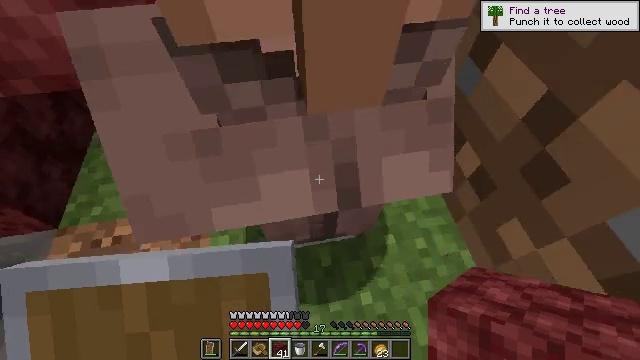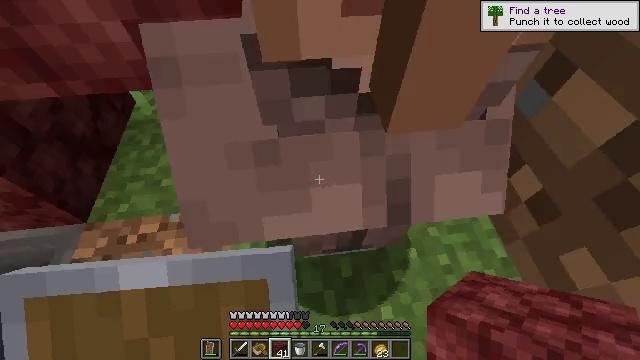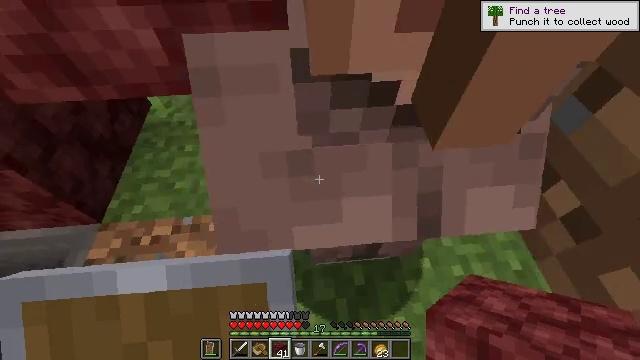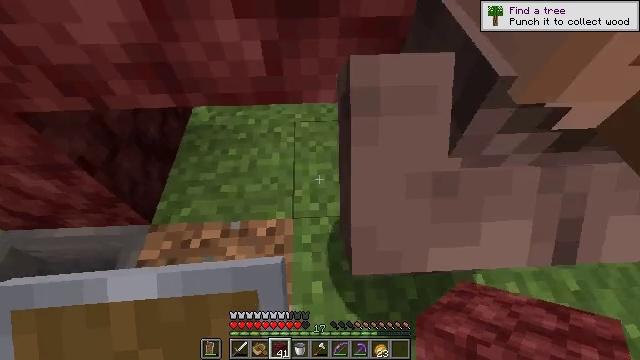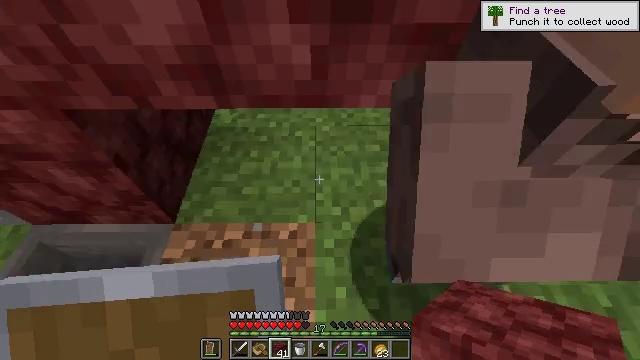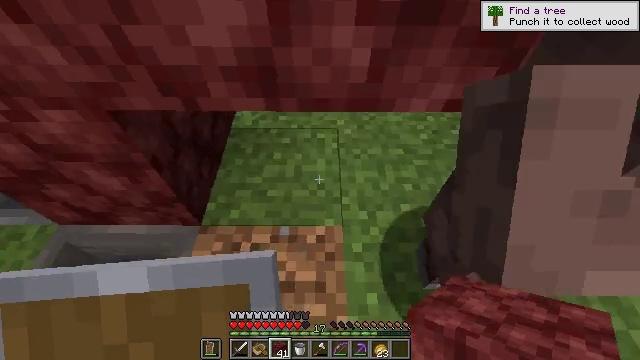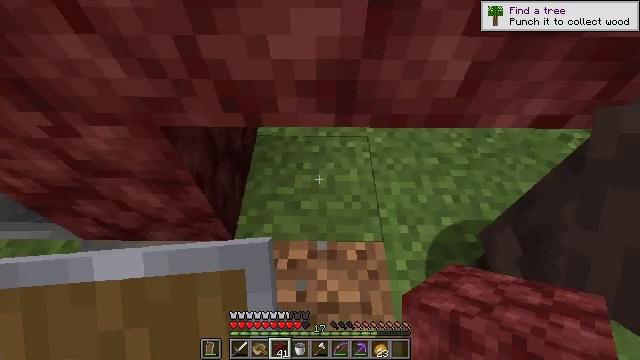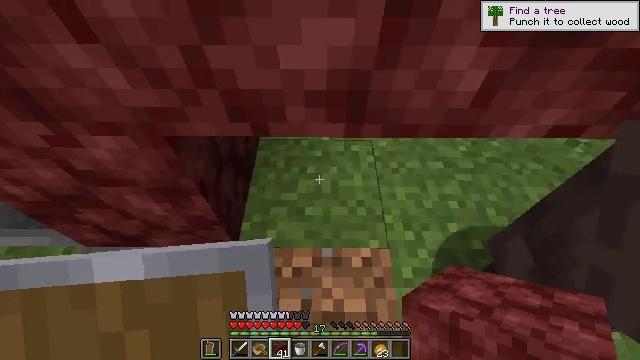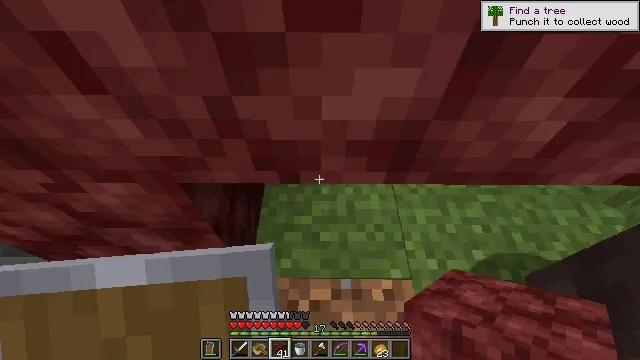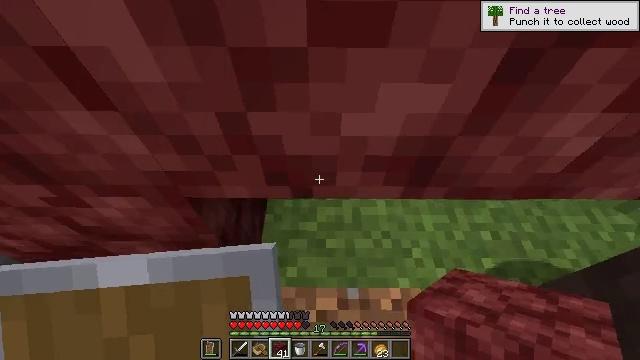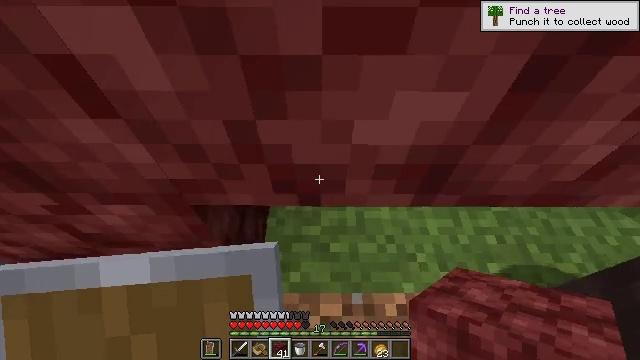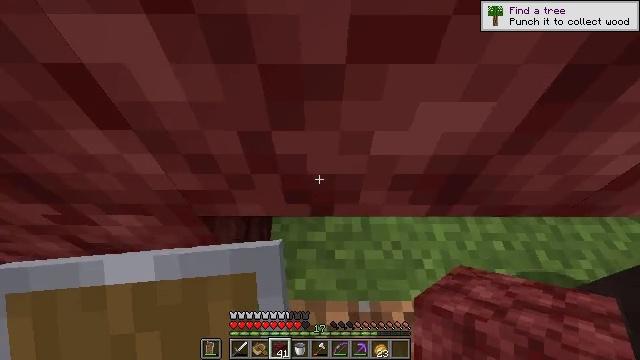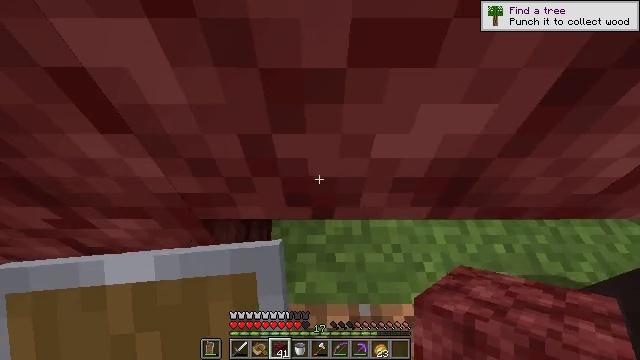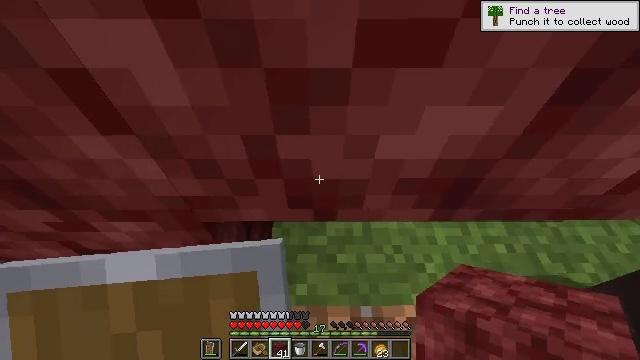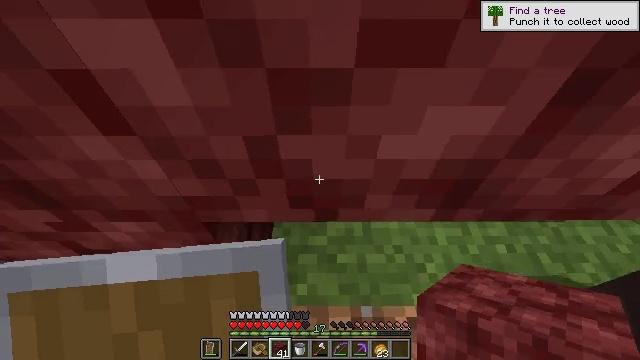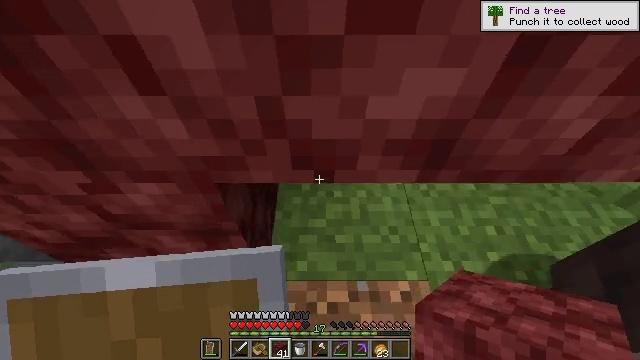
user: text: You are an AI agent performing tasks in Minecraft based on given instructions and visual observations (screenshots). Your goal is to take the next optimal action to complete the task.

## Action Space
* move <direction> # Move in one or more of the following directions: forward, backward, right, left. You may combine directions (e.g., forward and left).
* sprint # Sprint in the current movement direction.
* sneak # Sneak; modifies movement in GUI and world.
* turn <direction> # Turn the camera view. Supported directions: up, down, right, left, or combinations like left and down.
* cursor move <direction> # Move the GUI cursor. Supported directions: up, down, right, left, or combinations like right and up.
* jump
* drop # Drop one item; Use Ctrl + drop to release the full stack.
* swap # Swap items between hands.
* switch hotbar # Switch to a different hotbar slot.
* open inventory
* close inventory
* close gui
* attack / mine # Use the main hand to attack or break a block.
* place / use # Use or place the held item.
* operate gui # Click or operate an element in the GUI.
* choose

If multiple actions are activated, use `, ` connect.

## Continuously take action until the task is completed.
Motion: motion action
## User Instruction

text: Gather grass by holding the left mouse button.
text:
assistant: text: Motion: move left, turn left and up
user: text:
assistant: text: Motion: move left, turn left and up
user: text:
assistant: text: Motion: move left, turn left
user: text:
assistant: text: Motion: move left, turn left
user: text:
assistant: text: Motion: move forward and move left
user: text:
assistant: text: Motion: move forward and move left
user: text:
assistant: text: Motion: move forward
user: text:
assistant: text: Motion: no_op
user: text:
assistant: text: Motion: no_op
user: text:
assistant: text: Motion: no_op
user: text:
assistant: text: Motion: no_op
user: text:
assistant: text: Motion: no_op
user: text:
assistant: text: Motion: no_op
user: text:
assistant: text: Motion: move back
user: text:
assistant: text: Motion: move back
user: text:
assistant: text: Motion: move back
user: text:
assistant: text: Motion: move back
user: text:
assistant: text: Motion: move back, turn up
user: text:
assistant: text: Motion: move back, turn up
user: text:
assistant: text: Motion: turn up
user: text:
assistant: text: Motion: turn up
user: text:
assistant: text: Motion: turn up
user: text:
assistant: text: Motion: turn up
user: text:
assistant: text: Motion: turn up
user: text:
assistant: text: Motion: turn up
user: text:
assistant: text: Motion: turn up
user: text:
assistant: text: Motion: no_op
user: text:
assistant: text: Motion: no_op
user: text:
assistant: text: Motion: no_op
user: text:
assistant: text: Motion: no_op